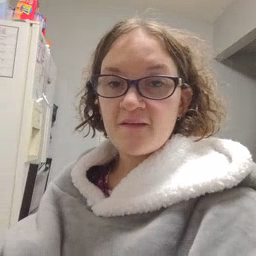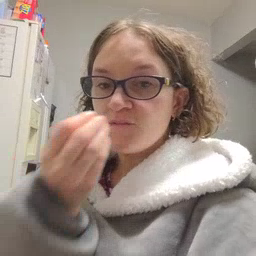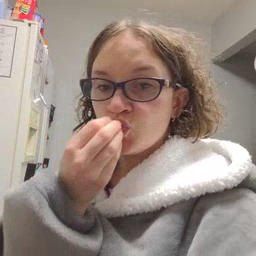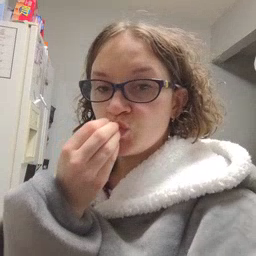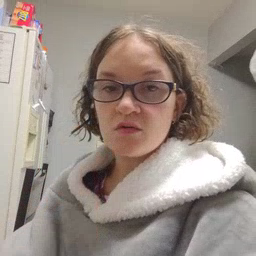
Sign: food